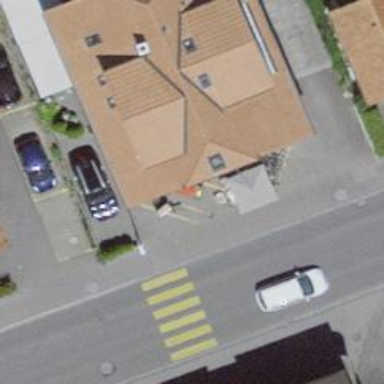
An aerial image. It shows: Convenience shop.